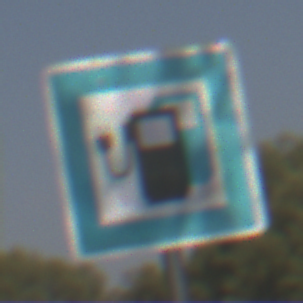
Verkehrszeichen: LadestationFuerElektrofahrzeuge
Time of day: MorningAfternoon
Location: Outdoor (Nature)
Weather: PartlyCloudy
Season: NotSpecified
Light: Natural